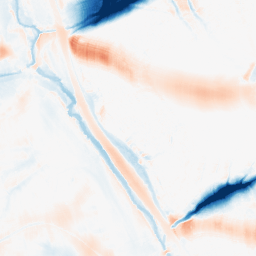
Category: morphological
Decomposition family: morphological_ellipse
Decomposition parameters: operation: average
width: 50
height: 30
Upsampling method: quartic
Upsampling parameters: scale: 2
Upsampling scale: 2